Question: I am trying to reproduce a band-like diagram, like the one in figure from windows defrag.

In principle, it can be easily obtained by doing a 'contourf' of a matrix which is constant along one dimension (corresponding to the vertical dimension in the picture).
Do you know if there are ways to obtain such a diagram?
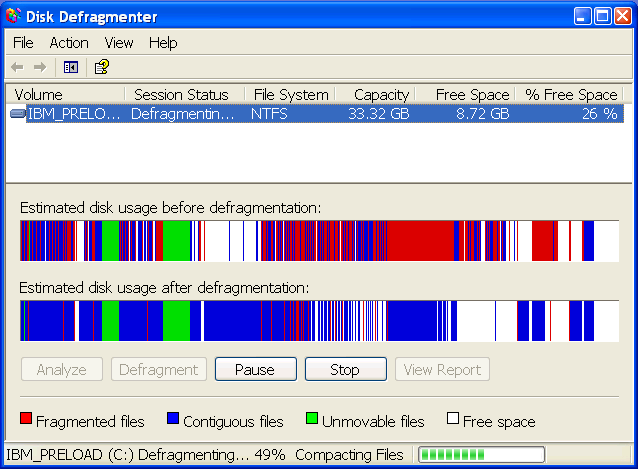
Answer: Try:
'''
vec = [1*ones(1,10), 2*ones(1,5), 3*ones(1,20), 4*ones(1,15)];
image('CData',vec, 'CDataMapping','direct')
colormap(lines(4))
axis tight off
'''
or maybe even:
'''
imshow(repmat(vec,10,1), lines(4))
imshow(vec, lines(4), 'YData',[0 10])
'''
This is using an indexed image with direct color mapping, where the value '1' gets mapped to first color, value '2' mapped to second color and so on.. You can of course use your own colormap by specifying a N-by-3 matrix.